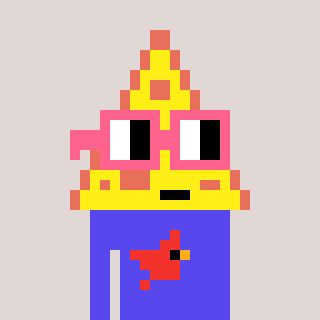
a pixel art character with square pink glasses, a pizza-shaped head and a computerblue-colored body on a warm background